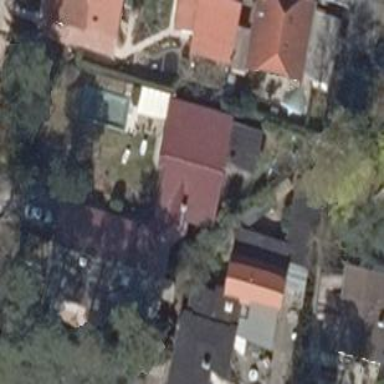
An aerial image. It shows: Detached building.